Question: I have opened a sample project where the highlighted reference is missing. I cannot find this reference in .net assemblies, and have had no luck googling it. Is this .net native or a third party API assembly?

Please help me in resolving this.
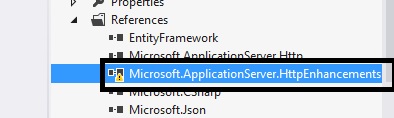
Answer: This assembly is provided by WebApi tools ( exactly the webapi.enhacements package) and you could get this assembly (and others) with nuget just by running this command:
'''
Install-Package WebApi.Enhancements -Version 0.6.0
'''
More info <URL>.